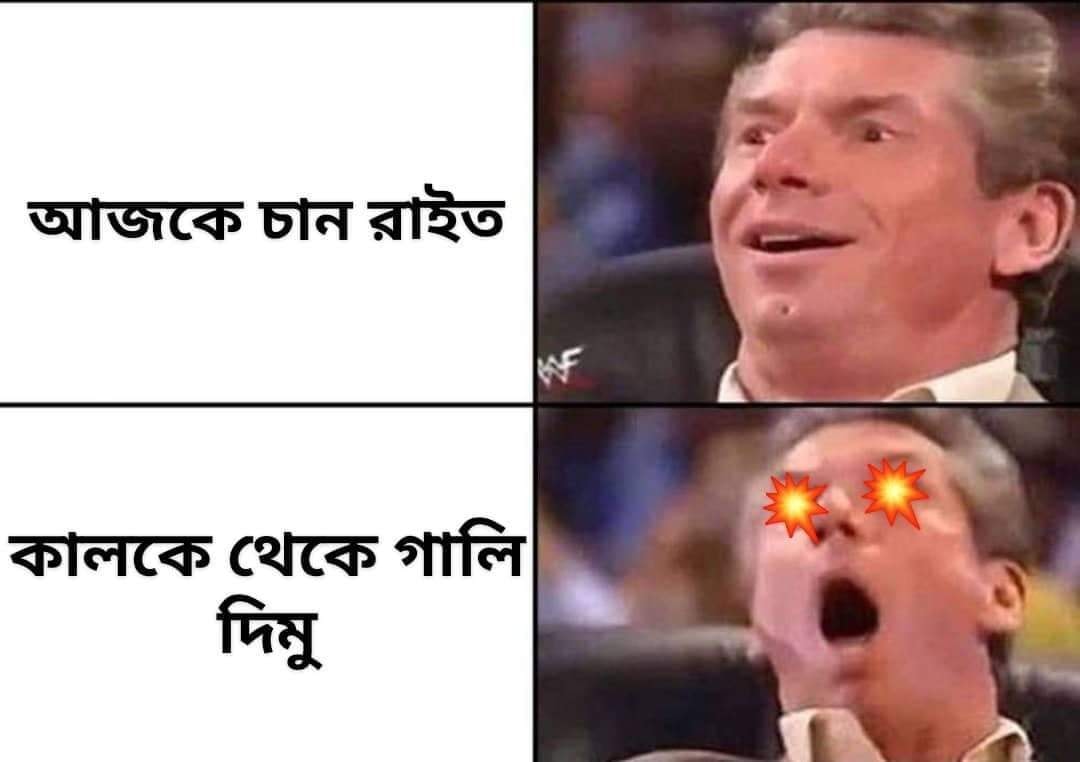
Caption: আজকে চান রাইত    কালকে থকে গালি দিমু
Label: non-hate